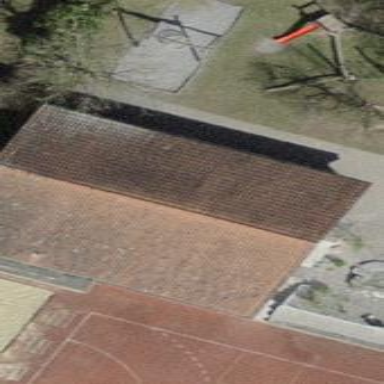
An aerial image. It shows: Kindergarten building.